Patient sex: M
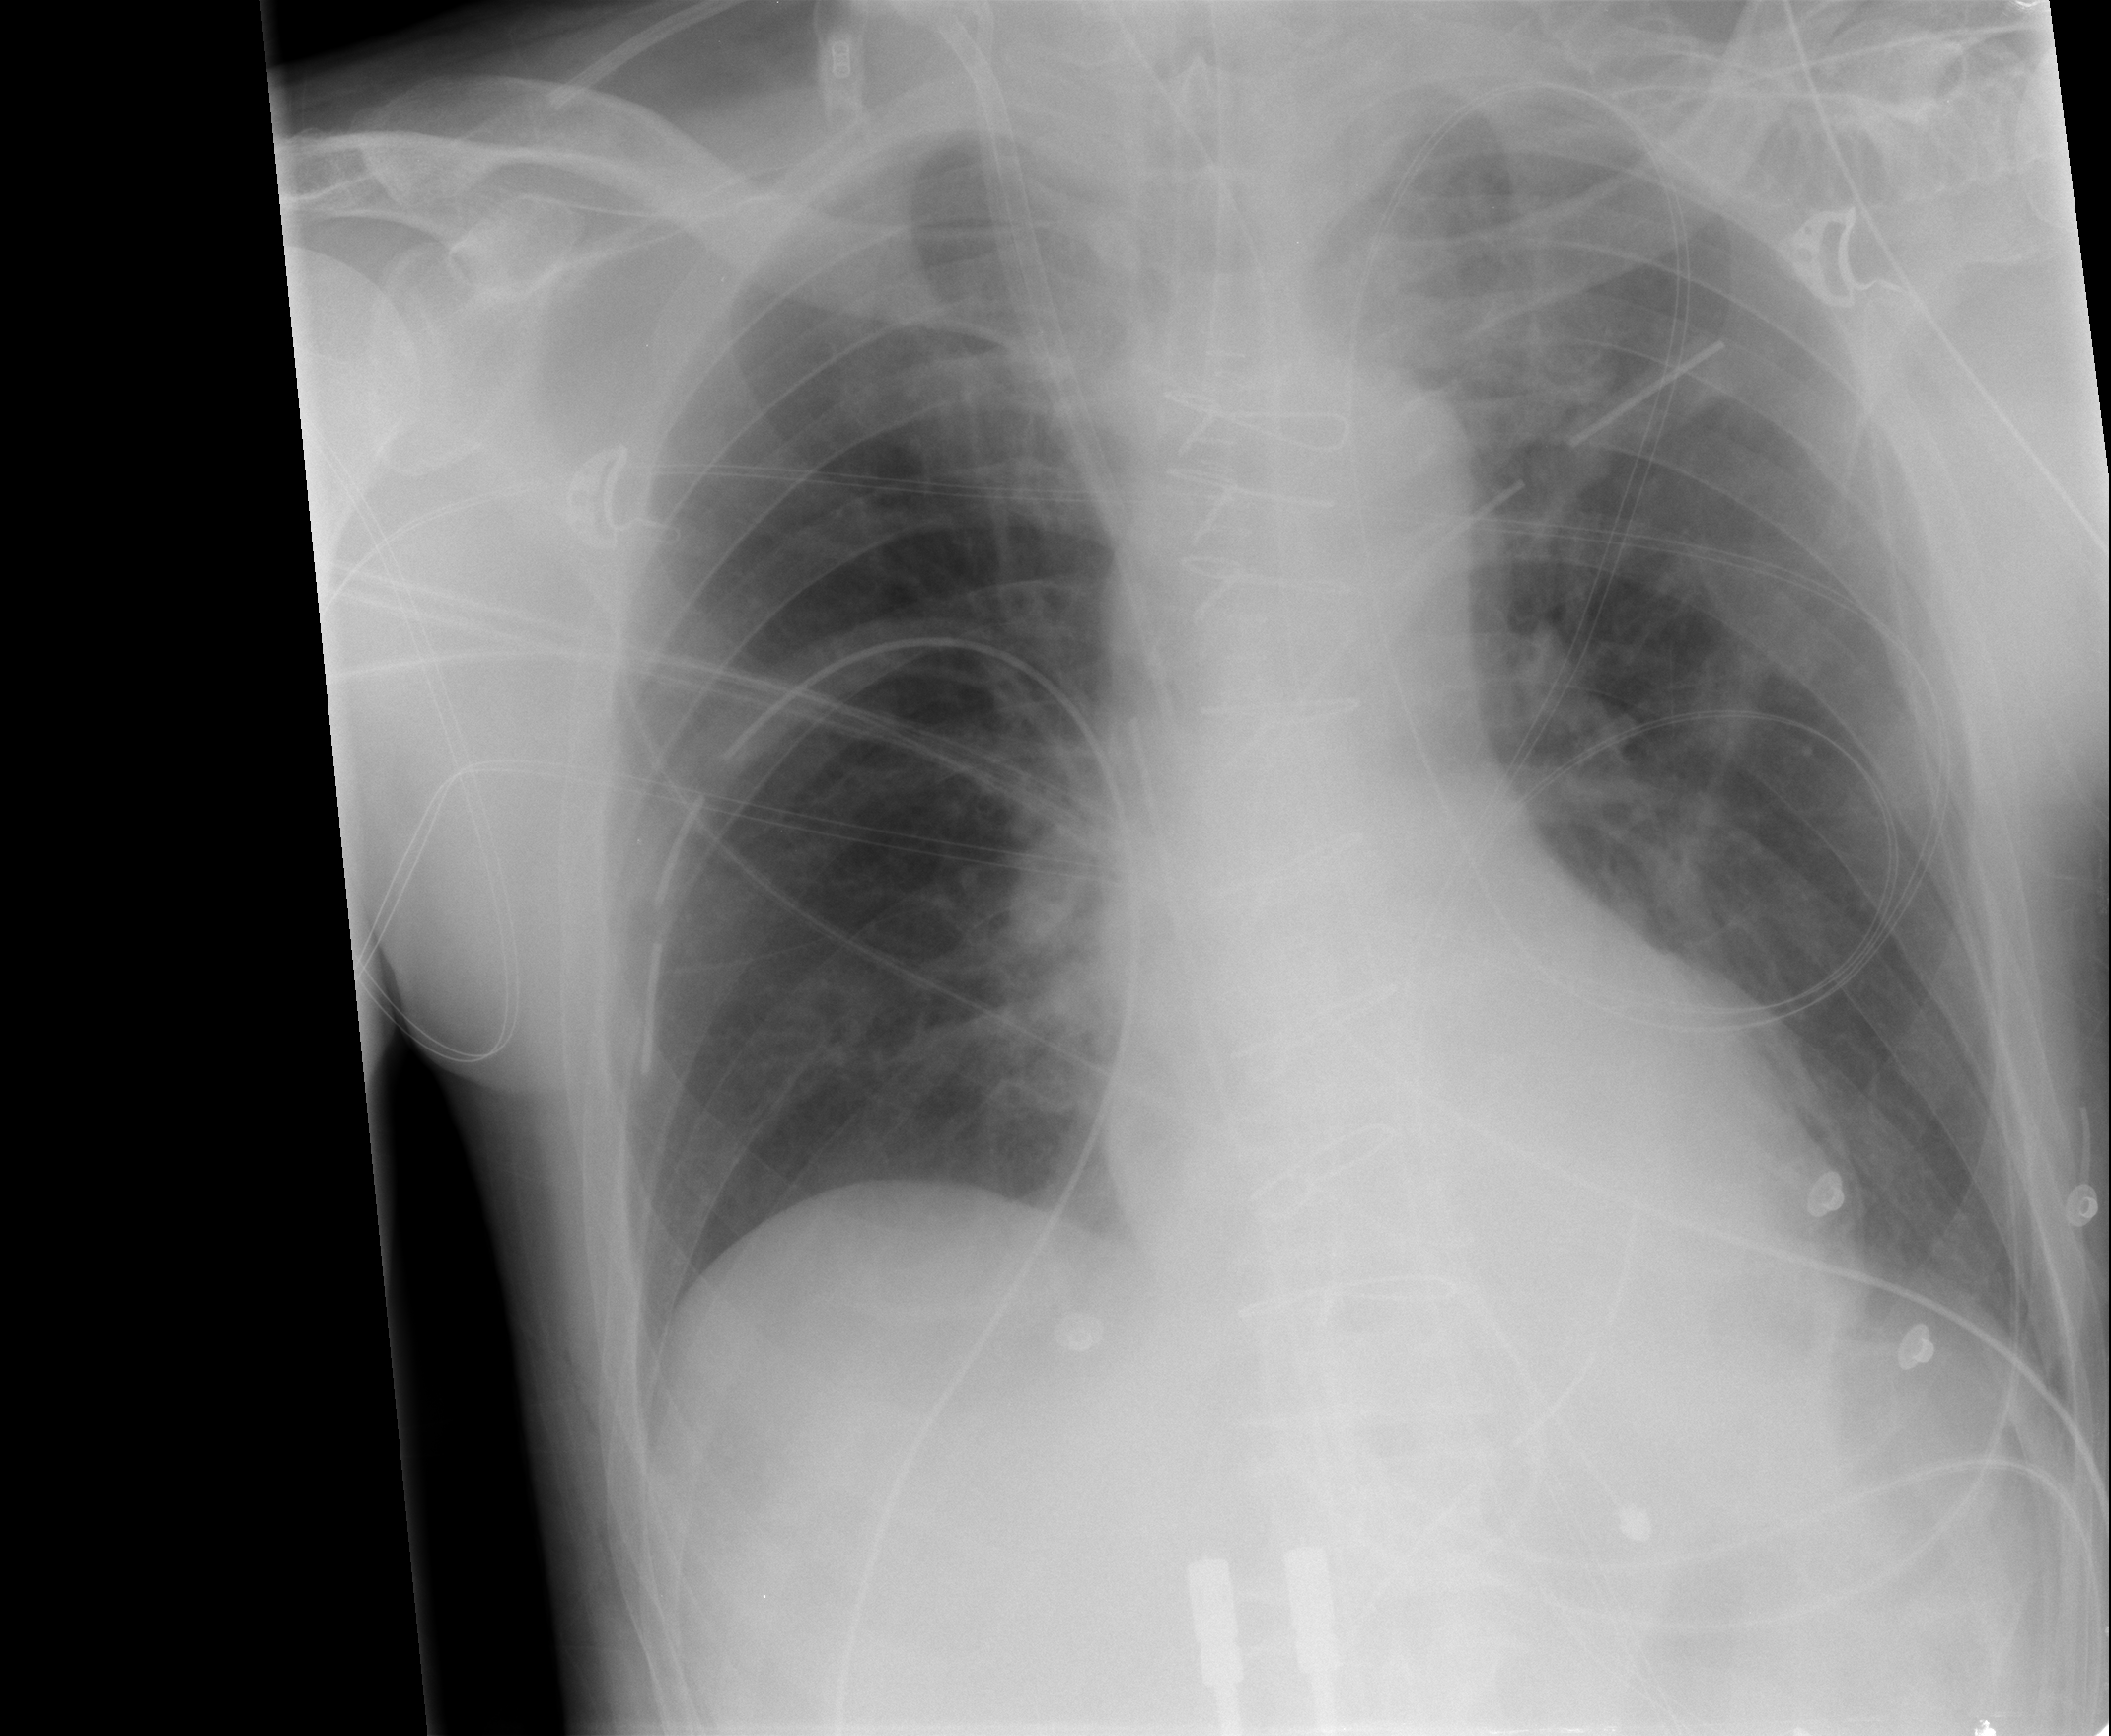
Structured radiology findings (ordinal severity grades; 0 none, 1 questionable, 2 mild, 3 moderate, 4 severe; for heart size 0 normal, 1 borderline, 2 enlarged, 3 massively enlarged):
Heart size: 0
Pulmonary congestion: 0
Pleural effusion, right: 0
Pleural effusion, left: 0
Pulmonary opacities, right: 0
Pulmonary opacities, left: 0
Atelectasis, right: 0
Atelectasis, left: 2